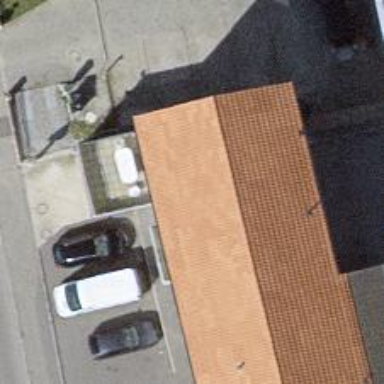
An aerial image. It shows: Bakery.